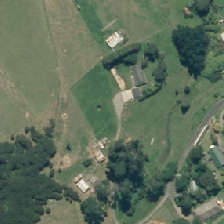
Land cover: low_producing_grassland